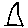
Label: triangle